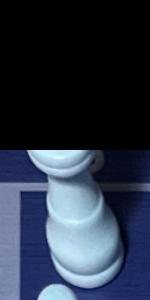
Label: King_White